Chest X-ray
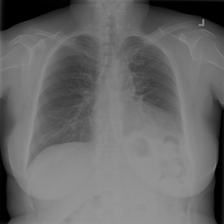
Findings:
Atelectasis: negative
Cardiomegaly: negative
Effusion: negative
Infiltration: negative
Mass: negative
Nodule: negative
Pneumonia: negative
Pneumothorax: positive
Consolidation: negative
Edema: negative
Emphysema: negative
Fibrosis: negative
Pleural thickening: negative
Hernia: negative